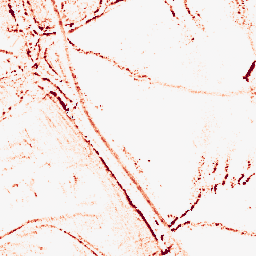
Category: morphological
Decomposition family: morphological_ellipse
Decomposition parameters: operation: opening
width: 5
height: 5
Upsampling method: quartic
Upsampling parameters: scale: 2
Upsampling scale: 2